Question: Type shown?
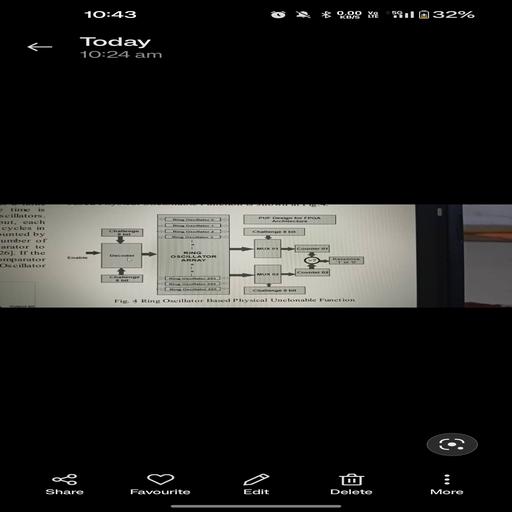
Answer: Oscillator circuit